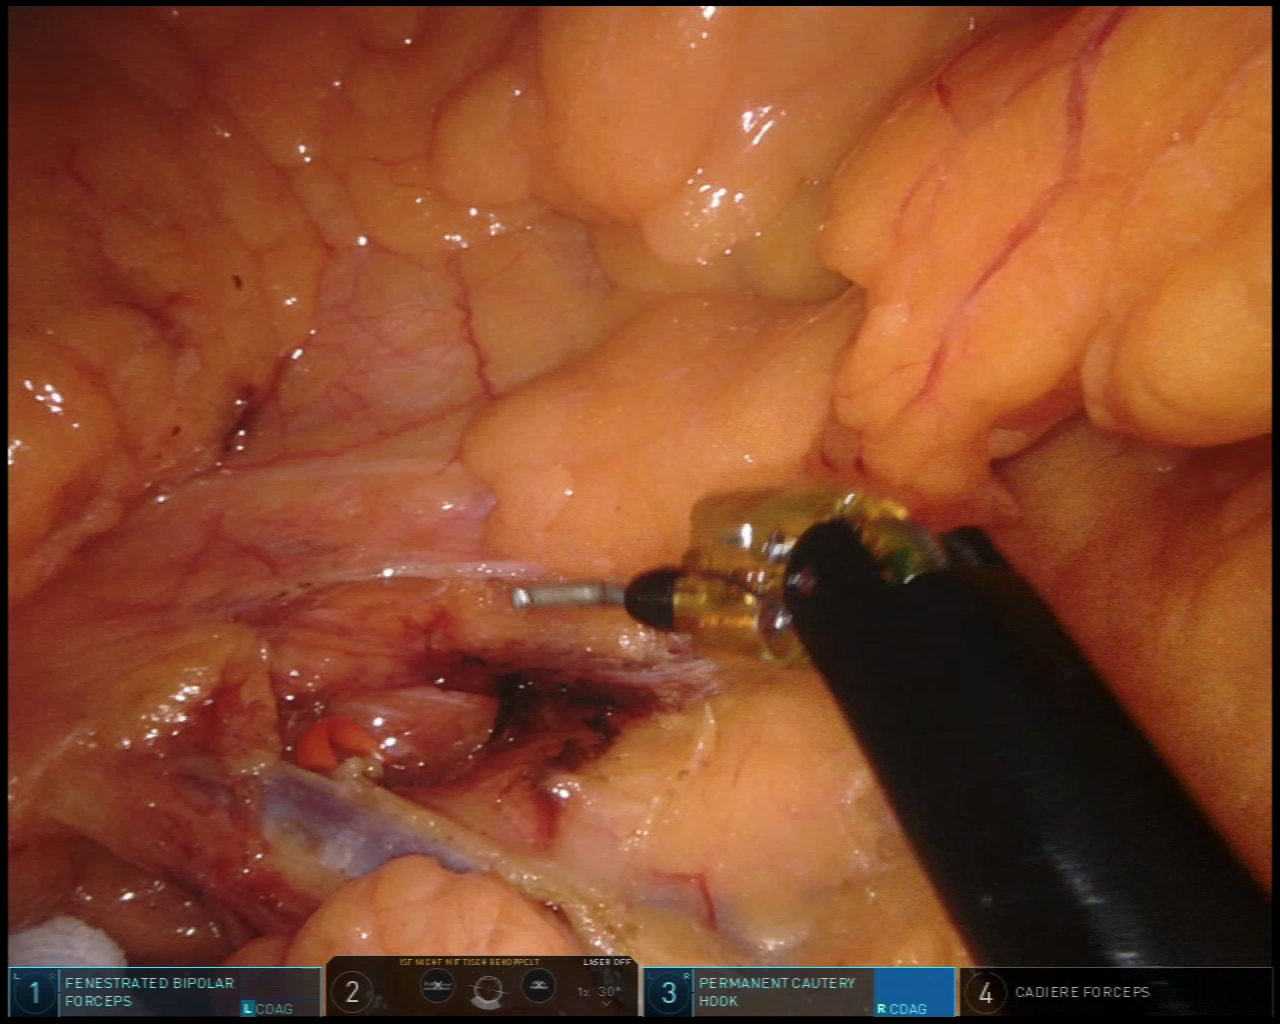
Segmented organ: intestinal_veins
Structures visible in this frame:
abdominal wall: no
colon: no
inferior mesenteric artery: no
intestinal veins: yes
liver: no
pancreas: no
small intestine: no
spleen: no
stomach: no
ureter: no
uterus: no
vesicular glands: no